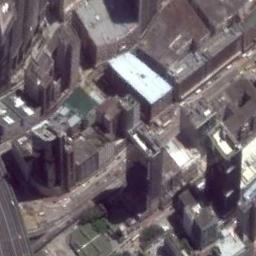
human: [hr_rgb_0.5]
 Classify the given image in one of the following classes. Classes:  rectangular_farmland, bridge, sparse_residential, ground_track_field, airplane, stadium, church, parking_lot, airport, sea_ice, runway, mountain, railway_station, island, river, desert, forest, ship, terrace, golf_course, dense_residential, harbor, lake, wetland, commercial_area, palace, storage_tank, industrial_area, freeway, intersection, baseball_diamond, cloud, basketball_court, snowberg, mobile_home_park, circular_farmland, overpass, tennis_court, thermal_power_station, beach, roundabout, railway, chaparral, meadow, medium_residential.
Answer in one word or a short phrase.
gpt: commercial_area